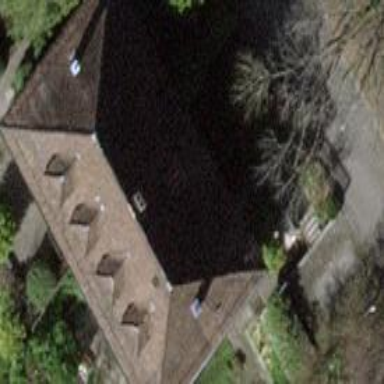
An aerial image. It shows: Building with hipped roof shape.